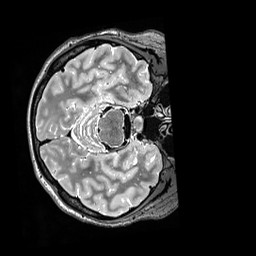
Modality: T2w
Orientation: axial
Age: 29
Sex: female
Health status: ill
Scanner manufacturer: siemens
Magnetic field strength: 3 T
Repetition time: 3.2 s
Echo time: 0.564 s